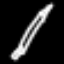
Label: pencil